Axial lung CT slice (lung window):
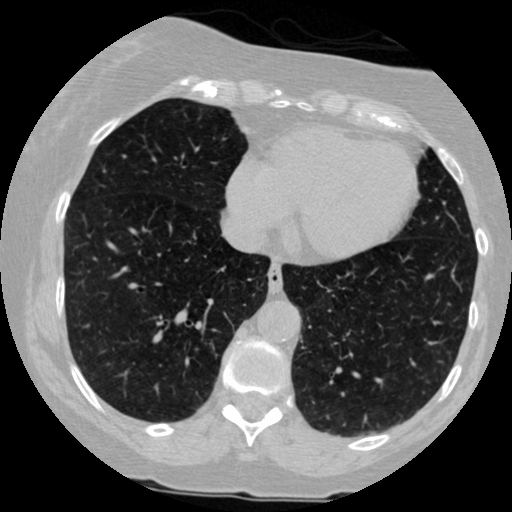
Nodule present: no